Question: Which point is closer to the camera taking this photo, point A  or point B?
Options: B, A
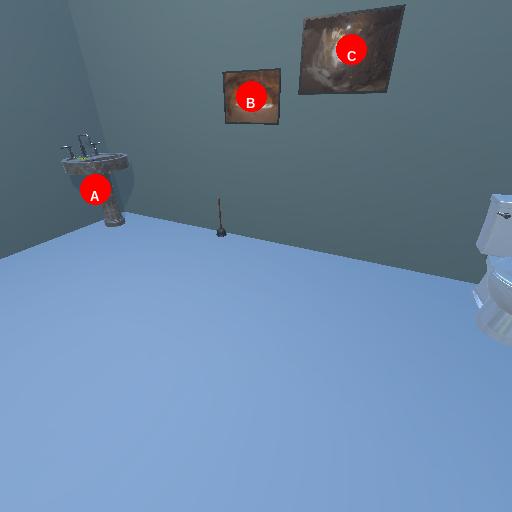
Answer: B